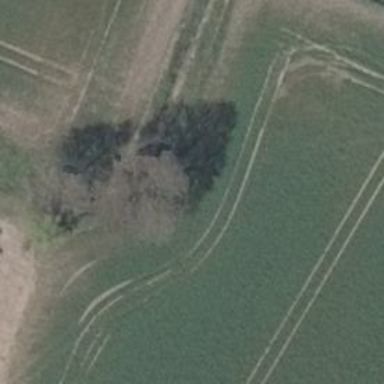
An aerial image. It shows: Deciduous broadleaved tree.